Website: apple-inc
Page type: receipt
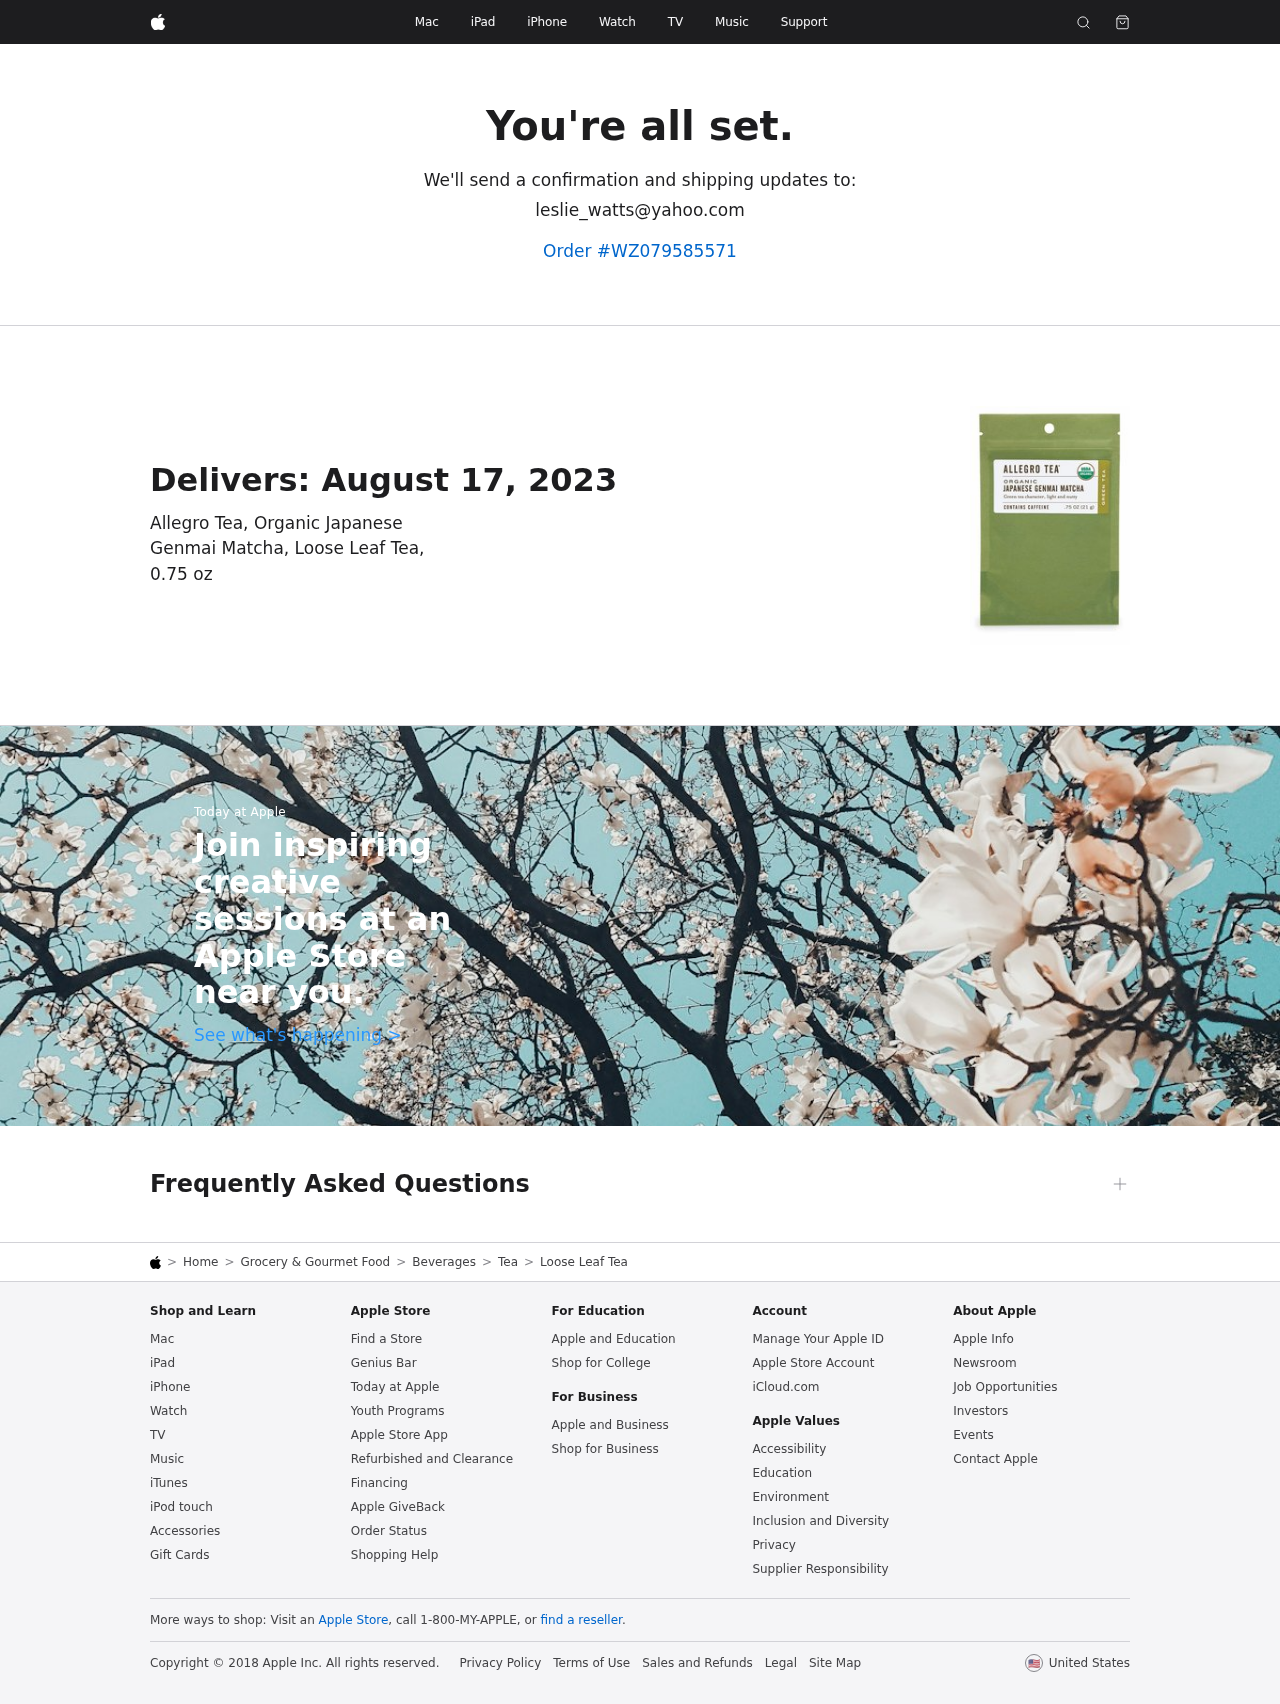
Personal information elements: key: PII_EMAIL
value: leslie_watts@yahoo.com
Product elements: key: PRODUCT1_BREADCRUMB
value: Home
Grocery & Gourmet Food
Beverages
Tea
Loose Leaf Tea
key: PRODUCT1_NAME
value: Allegro Tea, Organic Japanese Genmai Matcha, Loose Leaf Tea, 0.75 oz
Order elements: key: ORDER_ID
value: Order #WZ079585571
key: ORDER_DELIVERY_DATE
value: August 17, 2023